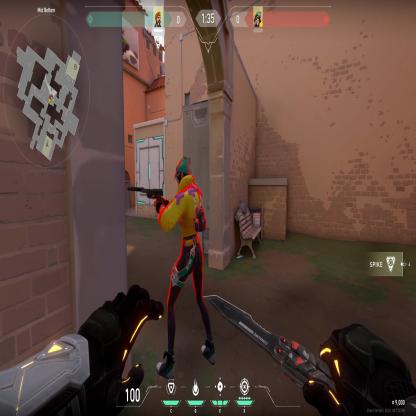
Label: enemy